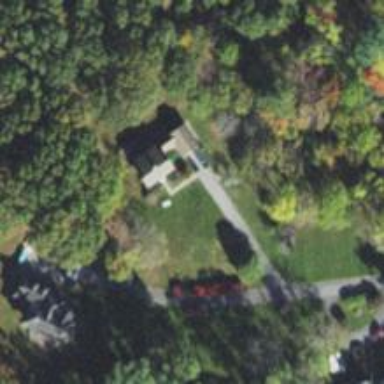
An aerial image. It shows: Driveway leading to service road.